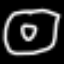
Label: donut